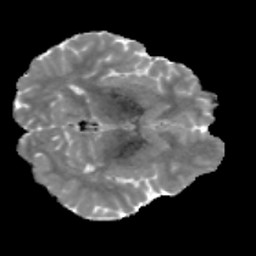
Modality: MD
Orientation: axial
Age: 24
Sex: male
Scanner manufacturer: siemens
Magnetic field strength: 3 T
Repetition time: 3.5 s
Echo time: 0.086 s